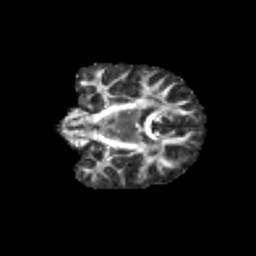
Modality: FA
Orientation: coronal
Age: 11
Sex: female
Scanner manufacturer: siemens
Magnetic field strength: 3 T
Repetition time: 3.8 s
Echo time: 0.07 s